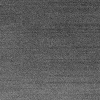
Atmospheric dust classification: dusty